Question: I have a .NET 3.5 (C#) application, but interestingly it does not run on , but on windows 7 works well.
My code is :
'''
DataSet ds = new DataSet();
CmdData.FillDataSet(ref ds, "Select * from T_User");
bool admin = ds.Tables[0].Rows[0].Field<long>("Id") == 1;
'''
The error occurs on the and show this window

Details error:
> System.IO.FileNotFoundException: Could not load file or assembly
'System.Data.DataSetExtensions, Version=3.5.0.0, Culture=neutral,
PublicKeyToken=b77a5c561934e089' or one of its dependencies. The
system cannot find the file specified.
When the following code to replace the third line, my app works :
'''
bool admin = ds.Tables[0].Rows[0].ItemArray[0].ToString().Equals("1");
'''
I do not want to use this command because I need the name of the field.
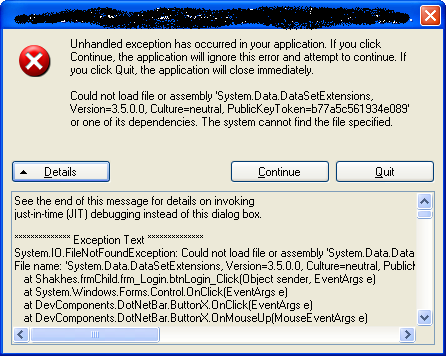
Answer: You probably don't have .net 3.5 installed on the xp machine.